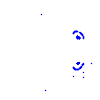
Particle: kaon